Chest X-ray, PA view. Patient: 36 years old, sex F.
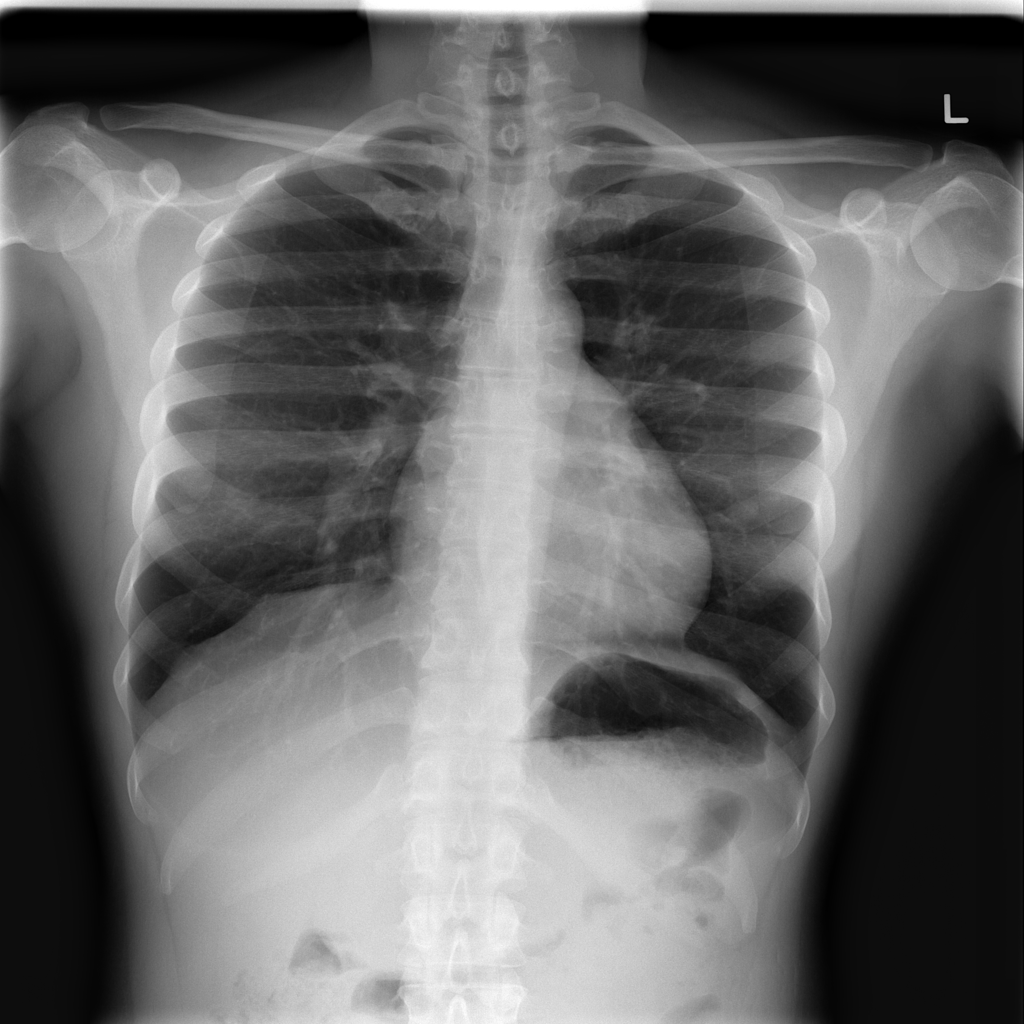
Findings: No Finding